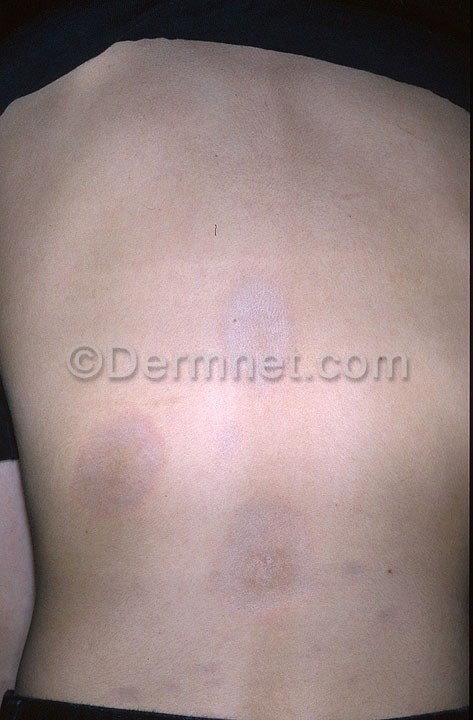
Disease: Lupus and other Connective Tissue diseases